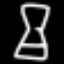
Label: hourglass